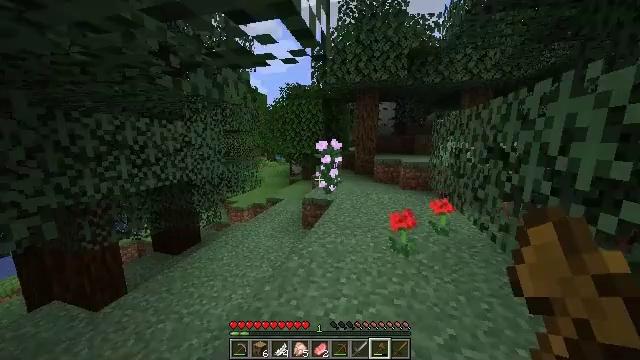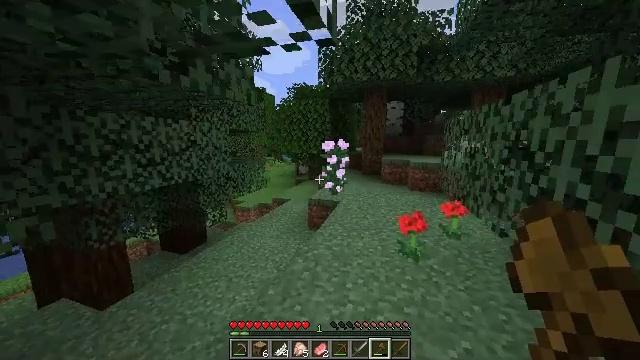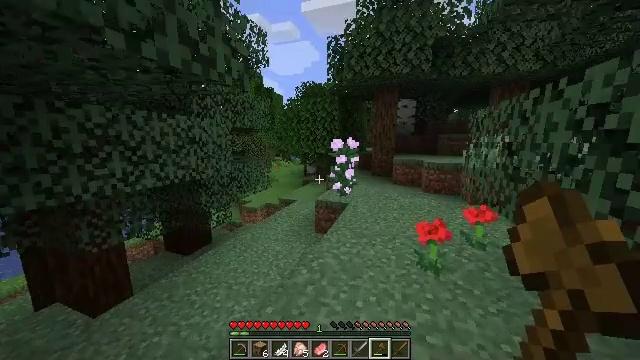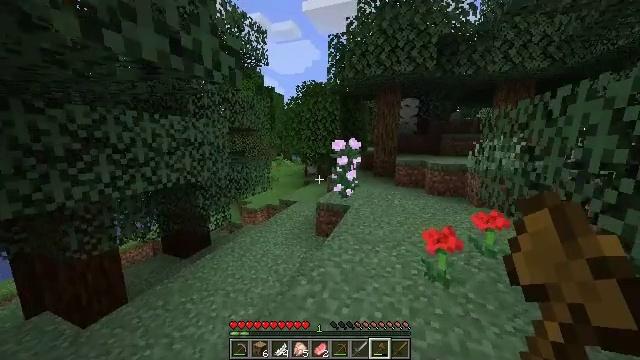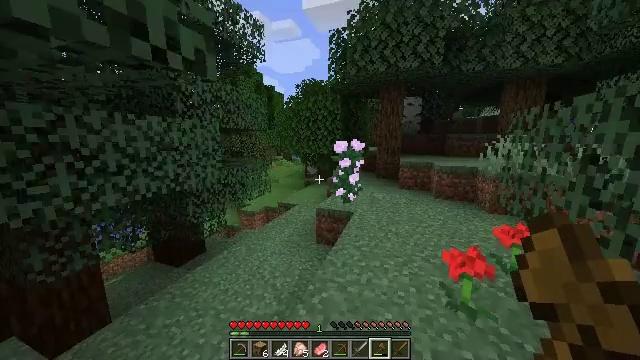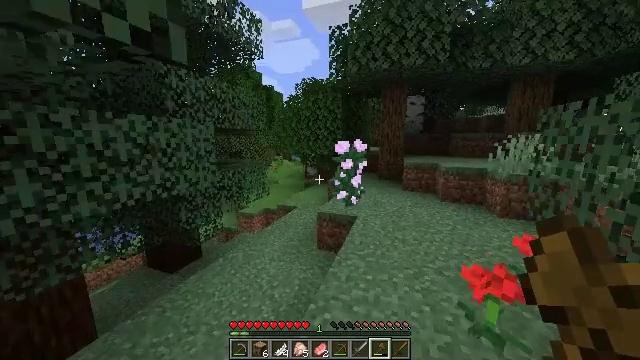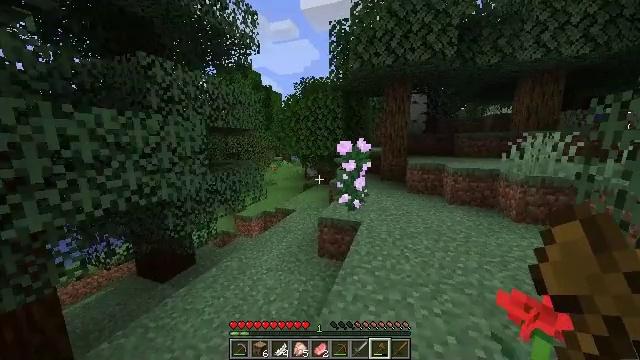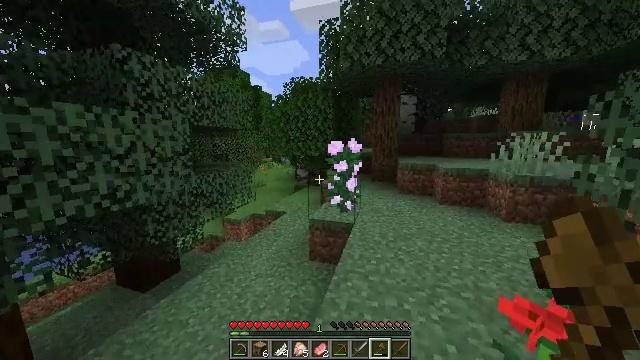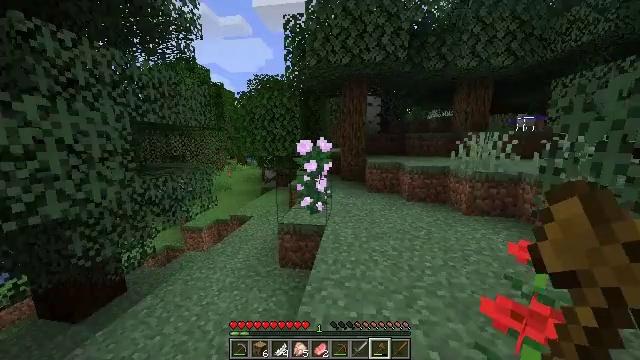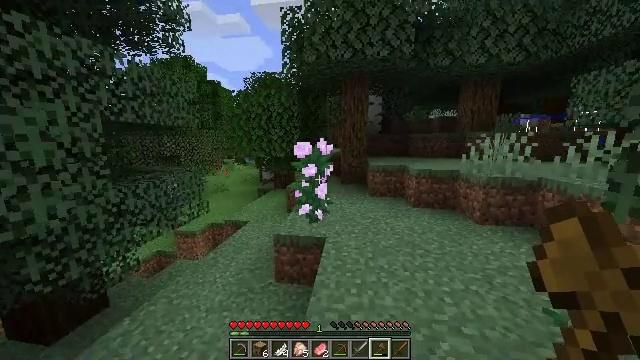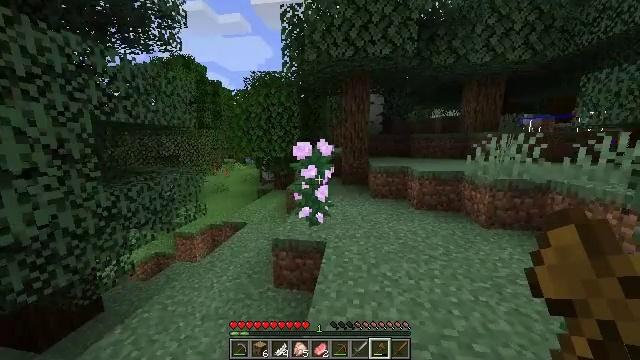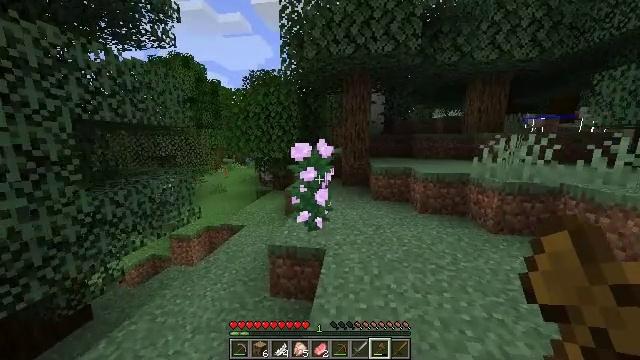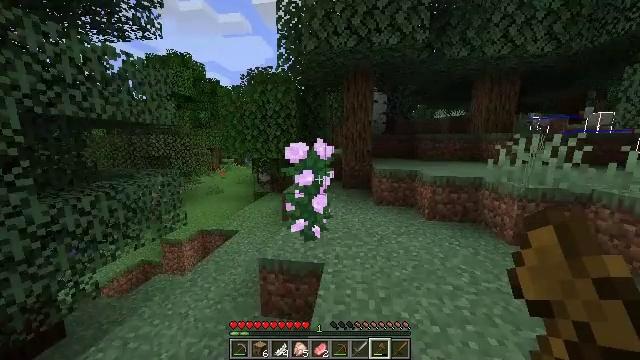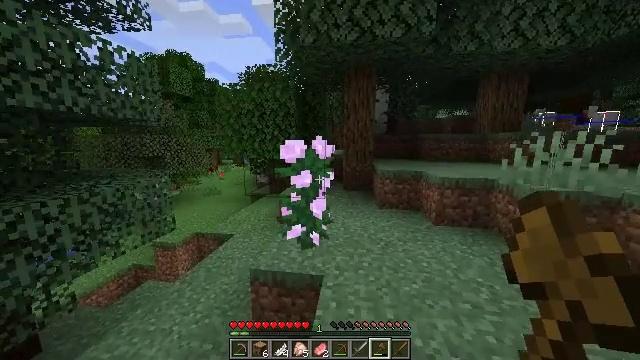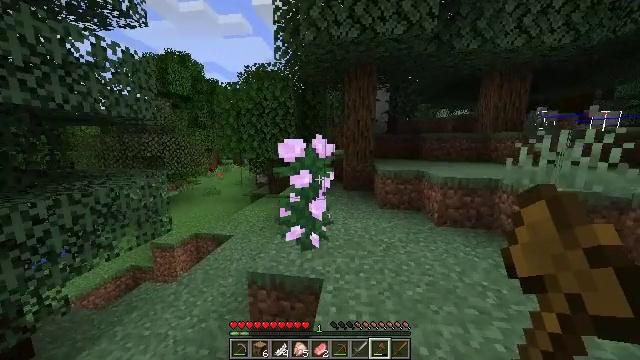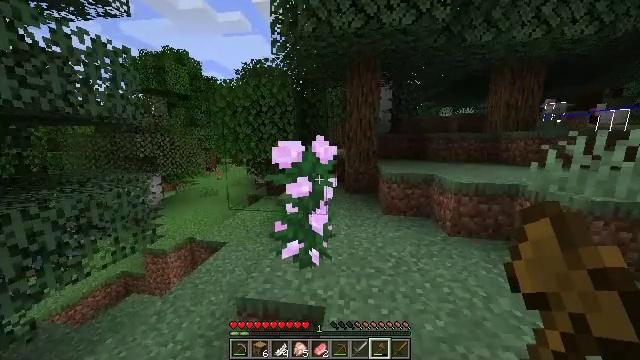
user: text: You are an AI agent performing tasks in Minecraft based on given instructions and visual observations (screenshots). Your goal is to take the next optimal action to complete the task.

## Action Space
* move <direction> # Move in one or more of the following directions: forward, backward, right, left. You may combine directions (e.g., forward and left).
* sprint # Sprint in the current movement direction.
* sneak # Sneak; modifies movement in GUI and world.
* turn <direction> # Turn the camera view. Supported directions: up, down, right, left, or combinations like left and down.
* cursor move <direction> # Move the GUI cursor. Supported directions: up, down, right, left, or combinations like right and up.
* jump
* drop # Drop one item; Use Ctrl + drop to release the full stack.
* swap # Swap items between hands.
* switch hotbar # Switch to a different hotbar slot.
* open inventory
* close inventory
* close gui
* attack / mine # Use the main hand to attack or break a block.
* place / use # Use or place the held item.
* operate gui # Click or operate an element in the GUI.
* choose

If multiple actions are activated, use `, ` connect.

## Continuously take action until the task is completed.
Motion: motion action
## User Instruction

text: Mine the peony flower from the ground.
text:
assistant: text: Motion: move forward, sprint, turn left
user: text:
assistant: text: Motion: move forward, sprint, turn left
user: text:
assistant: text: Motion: move forward, sprint
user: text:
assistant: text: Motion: move forward, sprint
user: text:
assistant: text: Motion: move forward, sprint
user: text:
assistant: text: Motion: move forward, sprint
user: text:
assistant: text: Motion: move forward, sprint, turn right
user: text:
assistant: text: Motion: move forward, sprint, turn right
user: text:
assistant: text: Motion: move forward, sprint
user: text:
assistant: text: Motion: move forward, sprint
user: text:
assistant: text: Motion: move forward, sprint
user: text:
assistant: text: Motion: move forward, sprint
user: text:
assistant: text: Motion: move forward, sprint
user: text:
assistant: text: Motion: move forward, sprint
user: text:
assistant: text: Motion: move forward, sprint
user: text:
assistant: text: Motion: move forward, sprint
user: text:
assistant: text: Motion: move forward, sprint
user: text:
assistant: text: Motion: move forward, sprint, attack / mine
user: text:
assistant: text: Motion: move forward, sprint, attack / mine
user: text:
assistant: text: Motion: move forward, sprint
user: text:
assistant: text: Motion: move forward, sprint, turn right and up
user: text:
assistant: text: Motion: move forward, sprint, turn right and up
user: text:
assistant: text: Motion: sprint